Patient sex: F
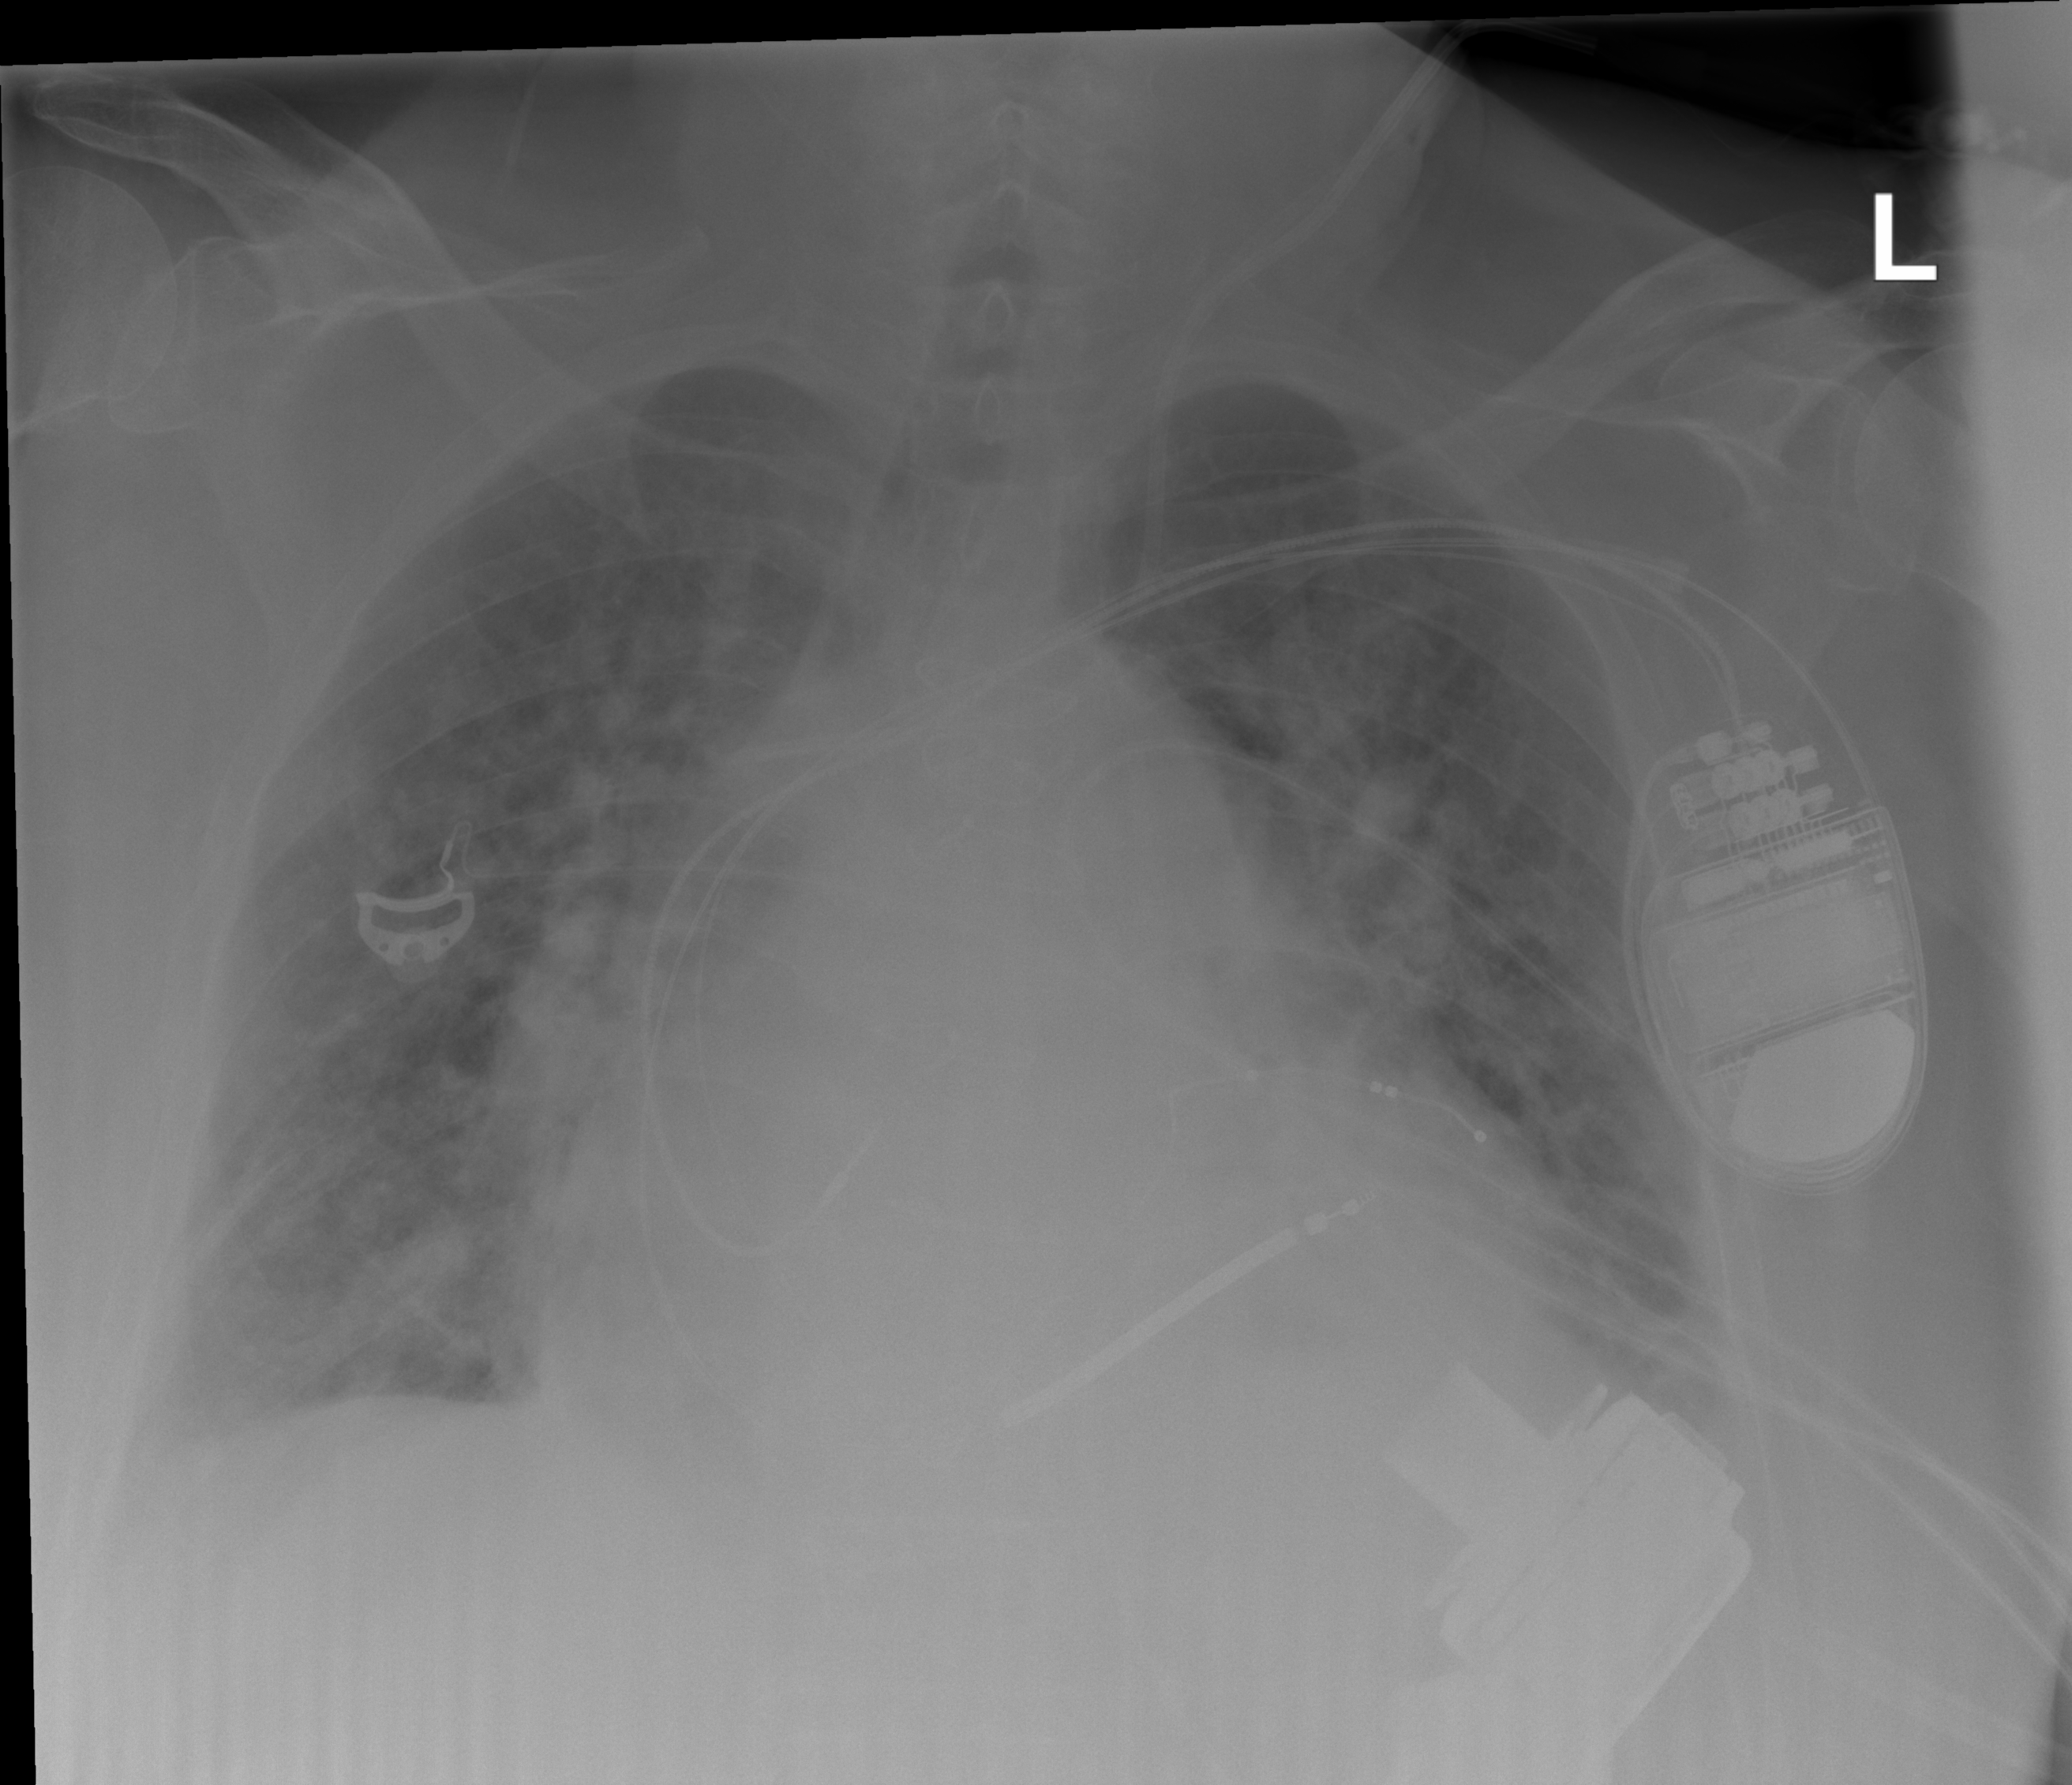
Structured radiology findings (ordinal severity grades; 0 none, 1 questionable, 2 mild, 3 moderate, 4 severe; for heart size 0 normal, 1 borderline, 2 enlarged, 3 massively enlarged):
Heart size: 3
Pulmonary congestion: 2
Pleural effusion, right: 2
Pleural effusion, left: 1
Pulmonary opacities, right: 2
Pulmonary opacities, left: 2
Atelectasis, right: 2
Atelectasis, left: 2